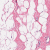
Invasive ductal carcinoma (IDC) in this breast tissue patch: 0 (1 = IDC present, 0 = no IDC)